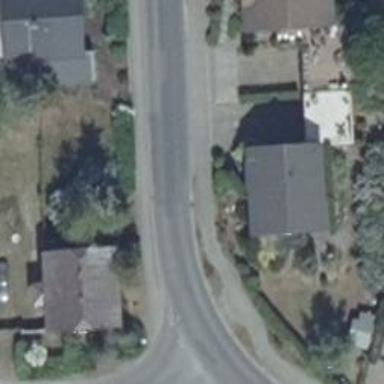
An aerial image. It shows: Residential road with asphalt surface and sidewalk on the left.